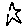
Label: star